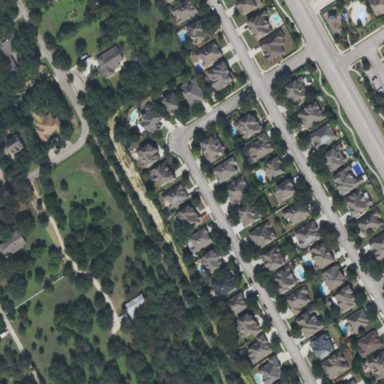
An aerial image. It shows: This residential area consists of single-family homes.